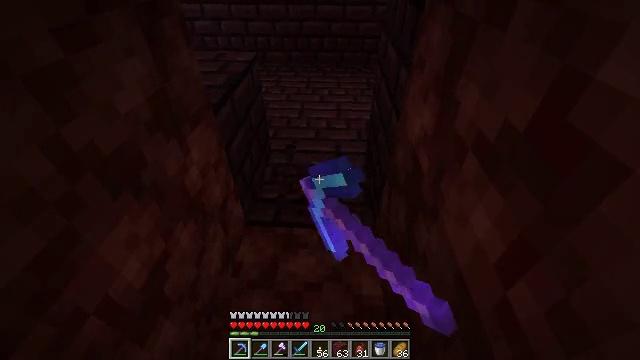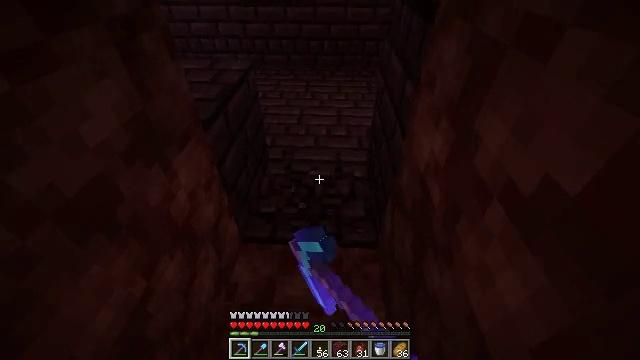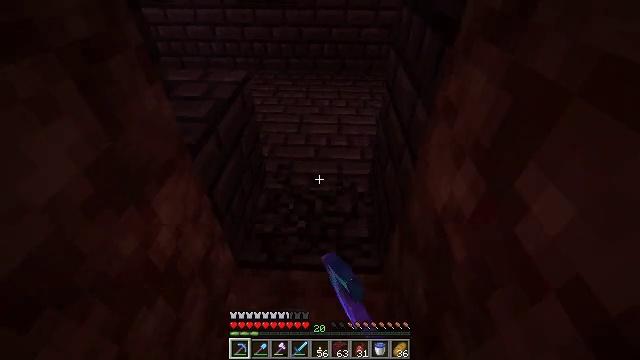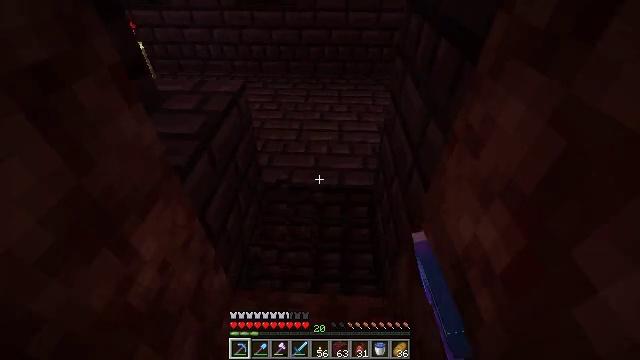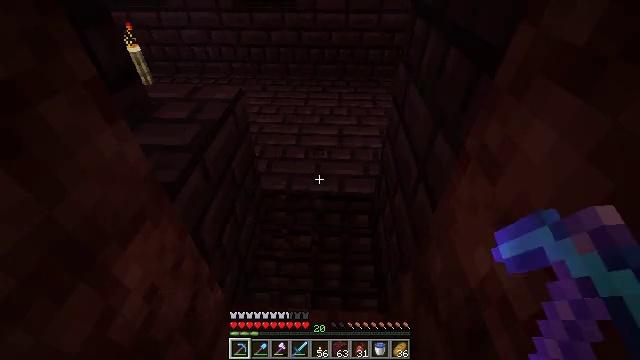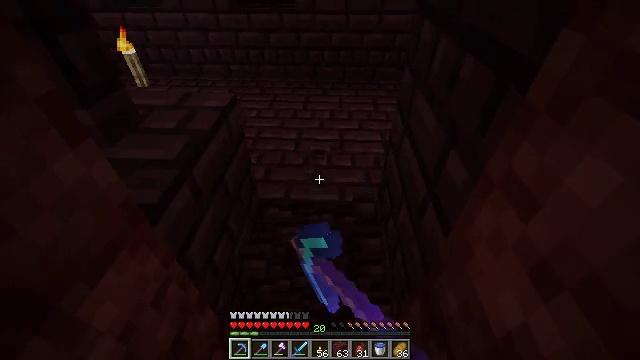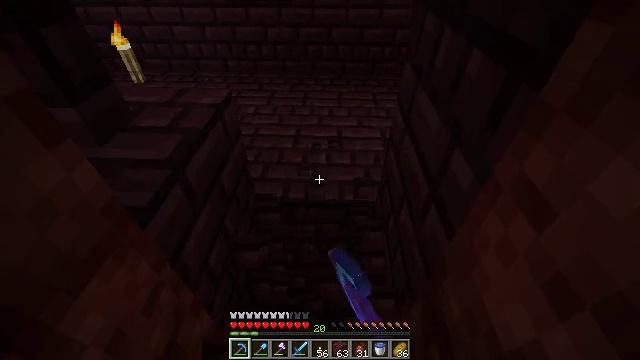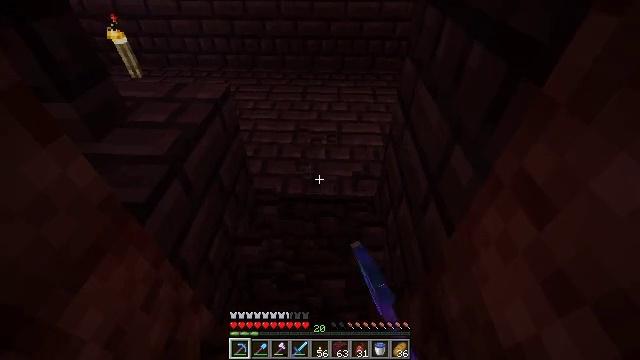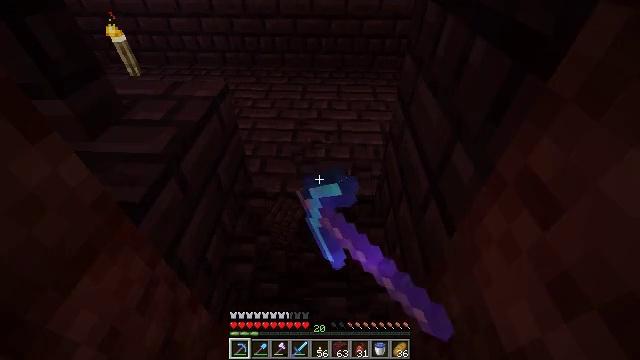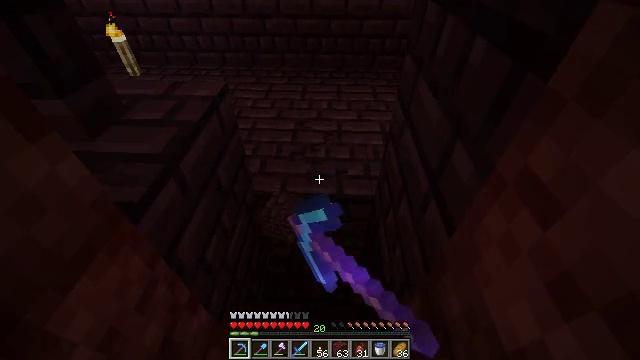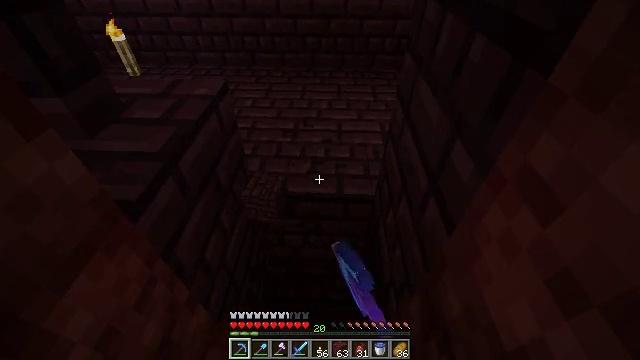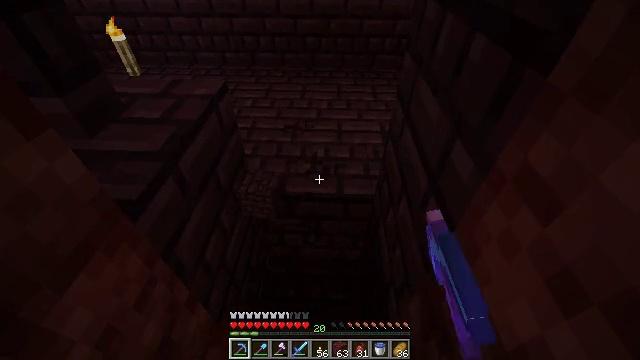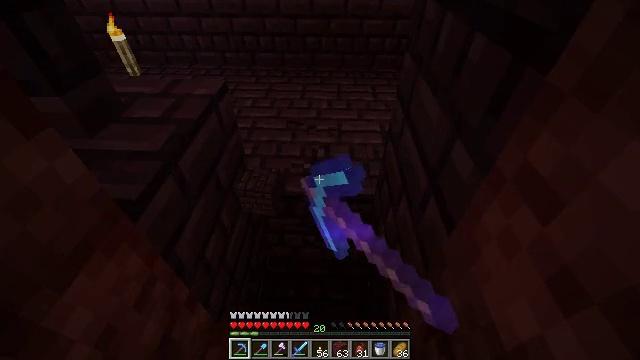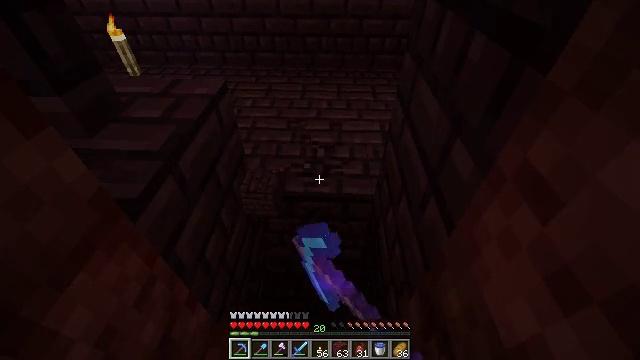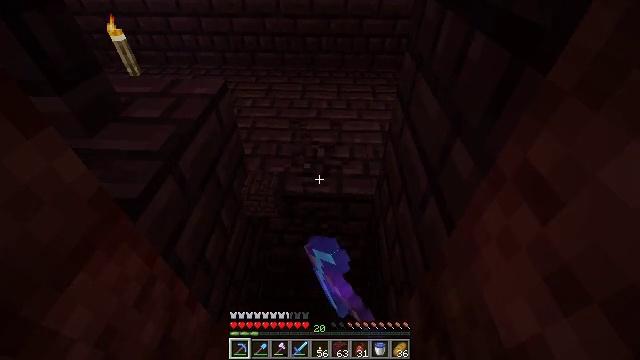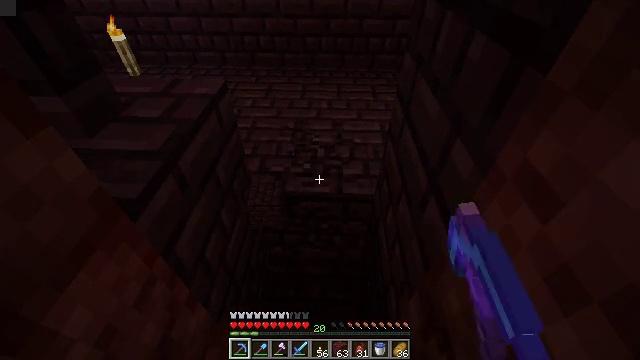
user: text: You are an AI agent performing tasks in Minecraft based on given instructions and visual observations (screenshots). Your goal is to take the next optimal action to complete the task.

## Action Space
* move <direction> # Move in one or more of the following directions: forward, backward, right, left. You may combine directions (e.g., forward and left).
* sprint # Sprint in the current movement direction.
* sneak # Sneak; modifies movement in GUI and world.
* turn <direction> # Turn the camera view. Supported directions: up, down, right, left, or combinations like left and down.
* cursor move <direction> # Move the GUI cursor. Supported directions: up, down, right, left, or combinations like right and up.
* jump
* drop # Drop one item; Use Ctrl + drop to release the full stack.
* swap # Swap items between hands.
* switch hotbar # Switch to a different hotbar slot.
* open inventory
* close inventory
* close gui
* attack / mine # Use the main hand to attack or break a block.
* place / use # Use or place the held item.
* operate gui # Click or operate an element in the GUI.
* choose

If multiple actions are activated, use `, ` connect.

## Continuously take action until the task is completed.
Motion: motion action
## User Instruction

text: Mine nether bricks.
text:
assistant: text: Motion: move forward, attack / mine
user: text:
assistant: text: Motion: move forward, attack / mine
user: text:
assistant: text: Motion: move forward, attack / mine
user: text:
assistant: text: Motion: attack / mine
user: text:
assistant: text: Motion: attack / mine
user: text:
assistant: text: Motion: attack / mine
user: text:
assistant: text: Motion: turn down, attack / mine
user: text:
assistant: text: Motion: attack / mine
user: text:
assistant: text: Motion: attack / mine
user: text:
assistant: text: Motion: attack / mine
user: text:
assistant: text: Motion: attack / mine
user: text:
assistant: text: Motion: attack / mine
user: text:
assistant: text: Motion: attack / mine
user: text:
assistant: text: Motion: attack / mine
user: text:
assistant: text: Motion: attack / mine
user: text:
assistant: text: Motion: attack / mine
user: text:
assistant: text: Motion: attack / mine
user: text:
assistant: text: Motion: attack / mine
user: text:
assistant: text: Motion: attack / mine
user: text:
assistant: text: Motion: attack / mine
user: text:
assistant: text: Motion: attack / mine
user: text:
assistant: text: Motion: attack / mine
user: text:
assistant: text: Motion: attack / mine
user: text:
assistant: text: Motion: turn up, attack / mine
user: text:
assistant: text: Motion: attack / mine
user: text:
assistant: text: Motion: attack / mine
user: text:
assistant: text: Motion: attack / mine
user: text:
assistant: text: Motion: attack / mine
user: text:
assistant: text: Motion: attack / mine
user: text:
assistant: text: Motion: attack / mine